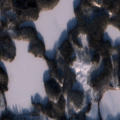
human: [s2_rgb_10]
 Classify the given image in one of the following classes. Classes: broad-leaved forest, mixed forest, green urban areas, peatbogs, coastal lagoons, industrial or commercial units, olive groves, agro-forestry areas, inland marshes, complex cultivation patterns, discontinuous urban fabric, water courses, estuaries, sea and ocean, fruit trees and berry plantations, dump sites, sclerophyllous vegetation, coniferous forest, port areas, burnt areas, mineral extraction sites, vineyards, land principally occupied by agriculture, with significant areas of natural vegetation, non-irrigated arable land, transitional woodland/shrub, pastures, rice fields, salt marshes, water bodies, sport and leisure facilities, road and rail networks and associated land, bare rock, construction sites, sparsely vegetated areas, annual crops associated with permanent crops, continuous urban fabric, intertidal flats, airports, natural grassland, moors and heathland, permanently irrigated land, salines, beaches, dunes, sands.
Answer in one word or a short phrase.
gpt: coniferous forest, mixed forest, transitional woodland/shrub, water bodies